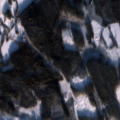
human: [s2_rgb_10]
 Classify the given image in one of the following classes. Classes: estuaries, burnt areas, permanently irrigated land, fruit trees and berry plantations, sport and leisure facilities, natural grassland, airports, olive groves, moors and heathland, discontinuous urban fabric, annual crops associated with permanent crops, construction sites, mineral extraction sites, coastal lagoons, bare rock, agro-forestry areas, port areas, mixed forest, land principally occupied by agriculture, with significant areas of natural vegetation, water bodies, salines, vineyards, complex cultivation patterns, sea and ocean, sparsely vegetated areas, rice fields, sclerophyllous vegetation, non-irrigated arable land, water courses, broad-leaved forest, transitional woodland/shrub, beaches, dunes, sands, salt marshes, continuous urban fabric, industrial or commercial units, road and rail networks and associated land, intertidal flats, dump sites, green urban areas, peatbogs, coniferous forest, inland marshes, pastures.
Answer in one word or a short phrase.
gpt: land principally occupied by agriculture, with significant areas of natural vegetation, coniferous forest, mixed forest, transitional woodland/shrub, water bodies